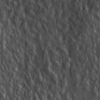
Label: not_dusty